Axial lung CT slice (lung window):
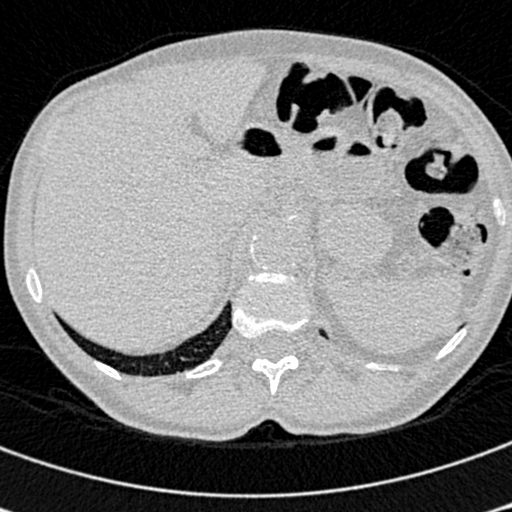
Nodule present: no